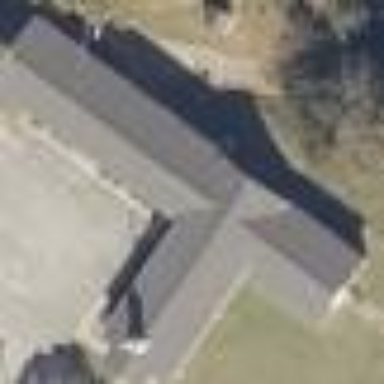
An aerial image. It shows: Building serving as place of worship.